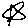
Label: star